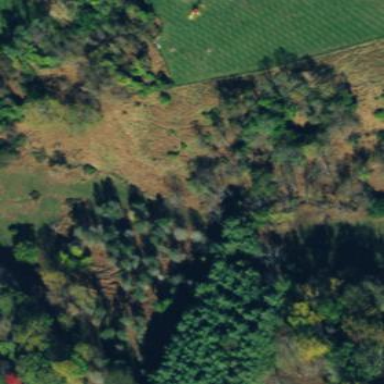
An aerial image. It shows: Woodland with evergreen needle-leaved trees.